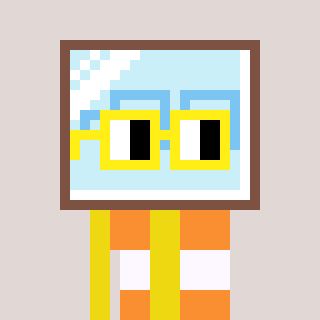
a pixel art character with square yellow glasses, a mirror-shaped head and a yellow-colored body on a warm background